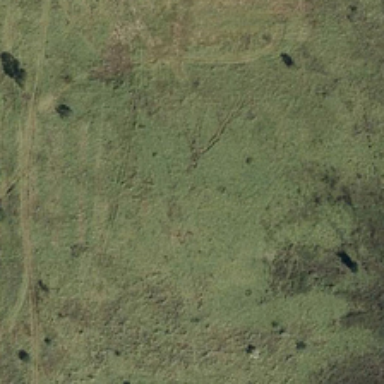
Several sparse green trees are in a piece of green meadows .